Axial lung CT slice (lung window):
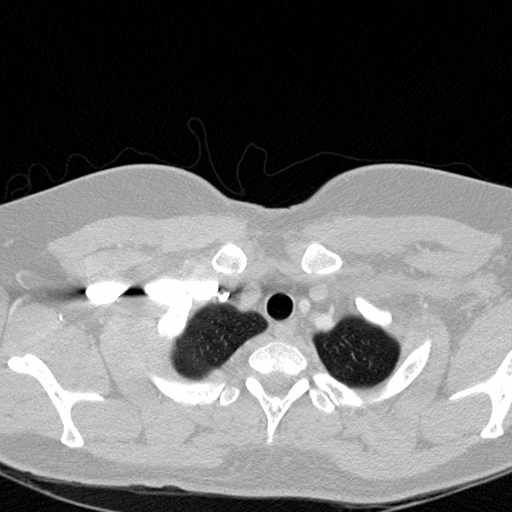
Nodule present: no